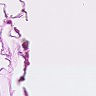
Metastatic tissue present: no